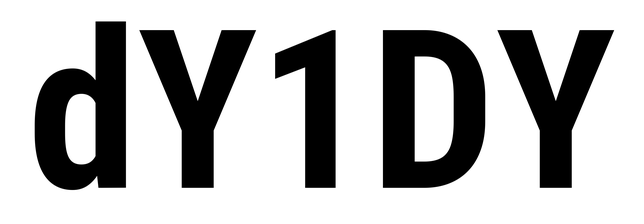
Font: Roboto_Condensed_Bold